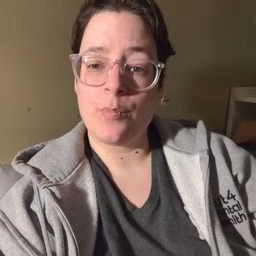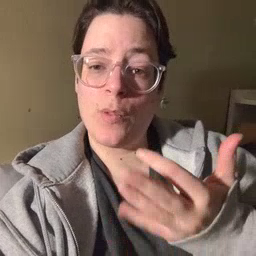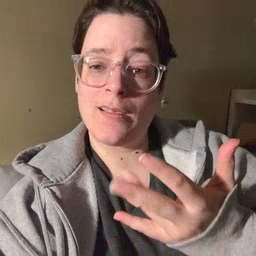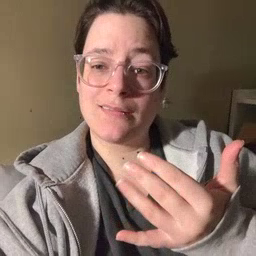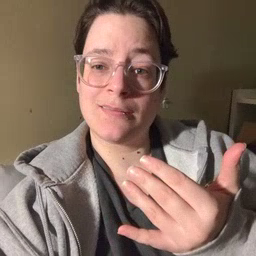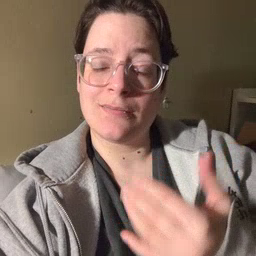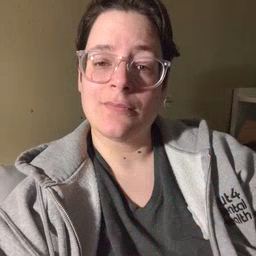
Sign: wait